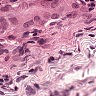
Metastatic tissue present: yes